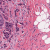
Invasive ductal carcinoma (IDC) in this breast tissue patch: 0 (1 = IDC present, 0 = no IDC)